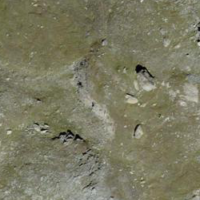
EUNIS habitat code: 26
Species observed at this site:
Pyrrhocorax graculus
Prunella collaris
Montifringilla nivalis